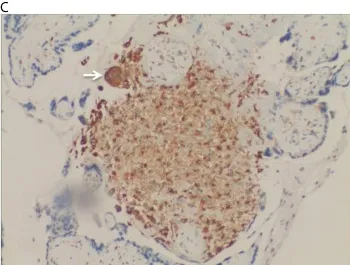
Pathology of placenta biopsy showing caseating tuberculous granulomas. (C) CD68 immunohistochemical staining highlighted the proliferative epithelioid cells as well as the Langhans multinucleated giant cell (CD68 immunostaining, 200x).
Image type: pathology (immunostaining)